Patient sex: F
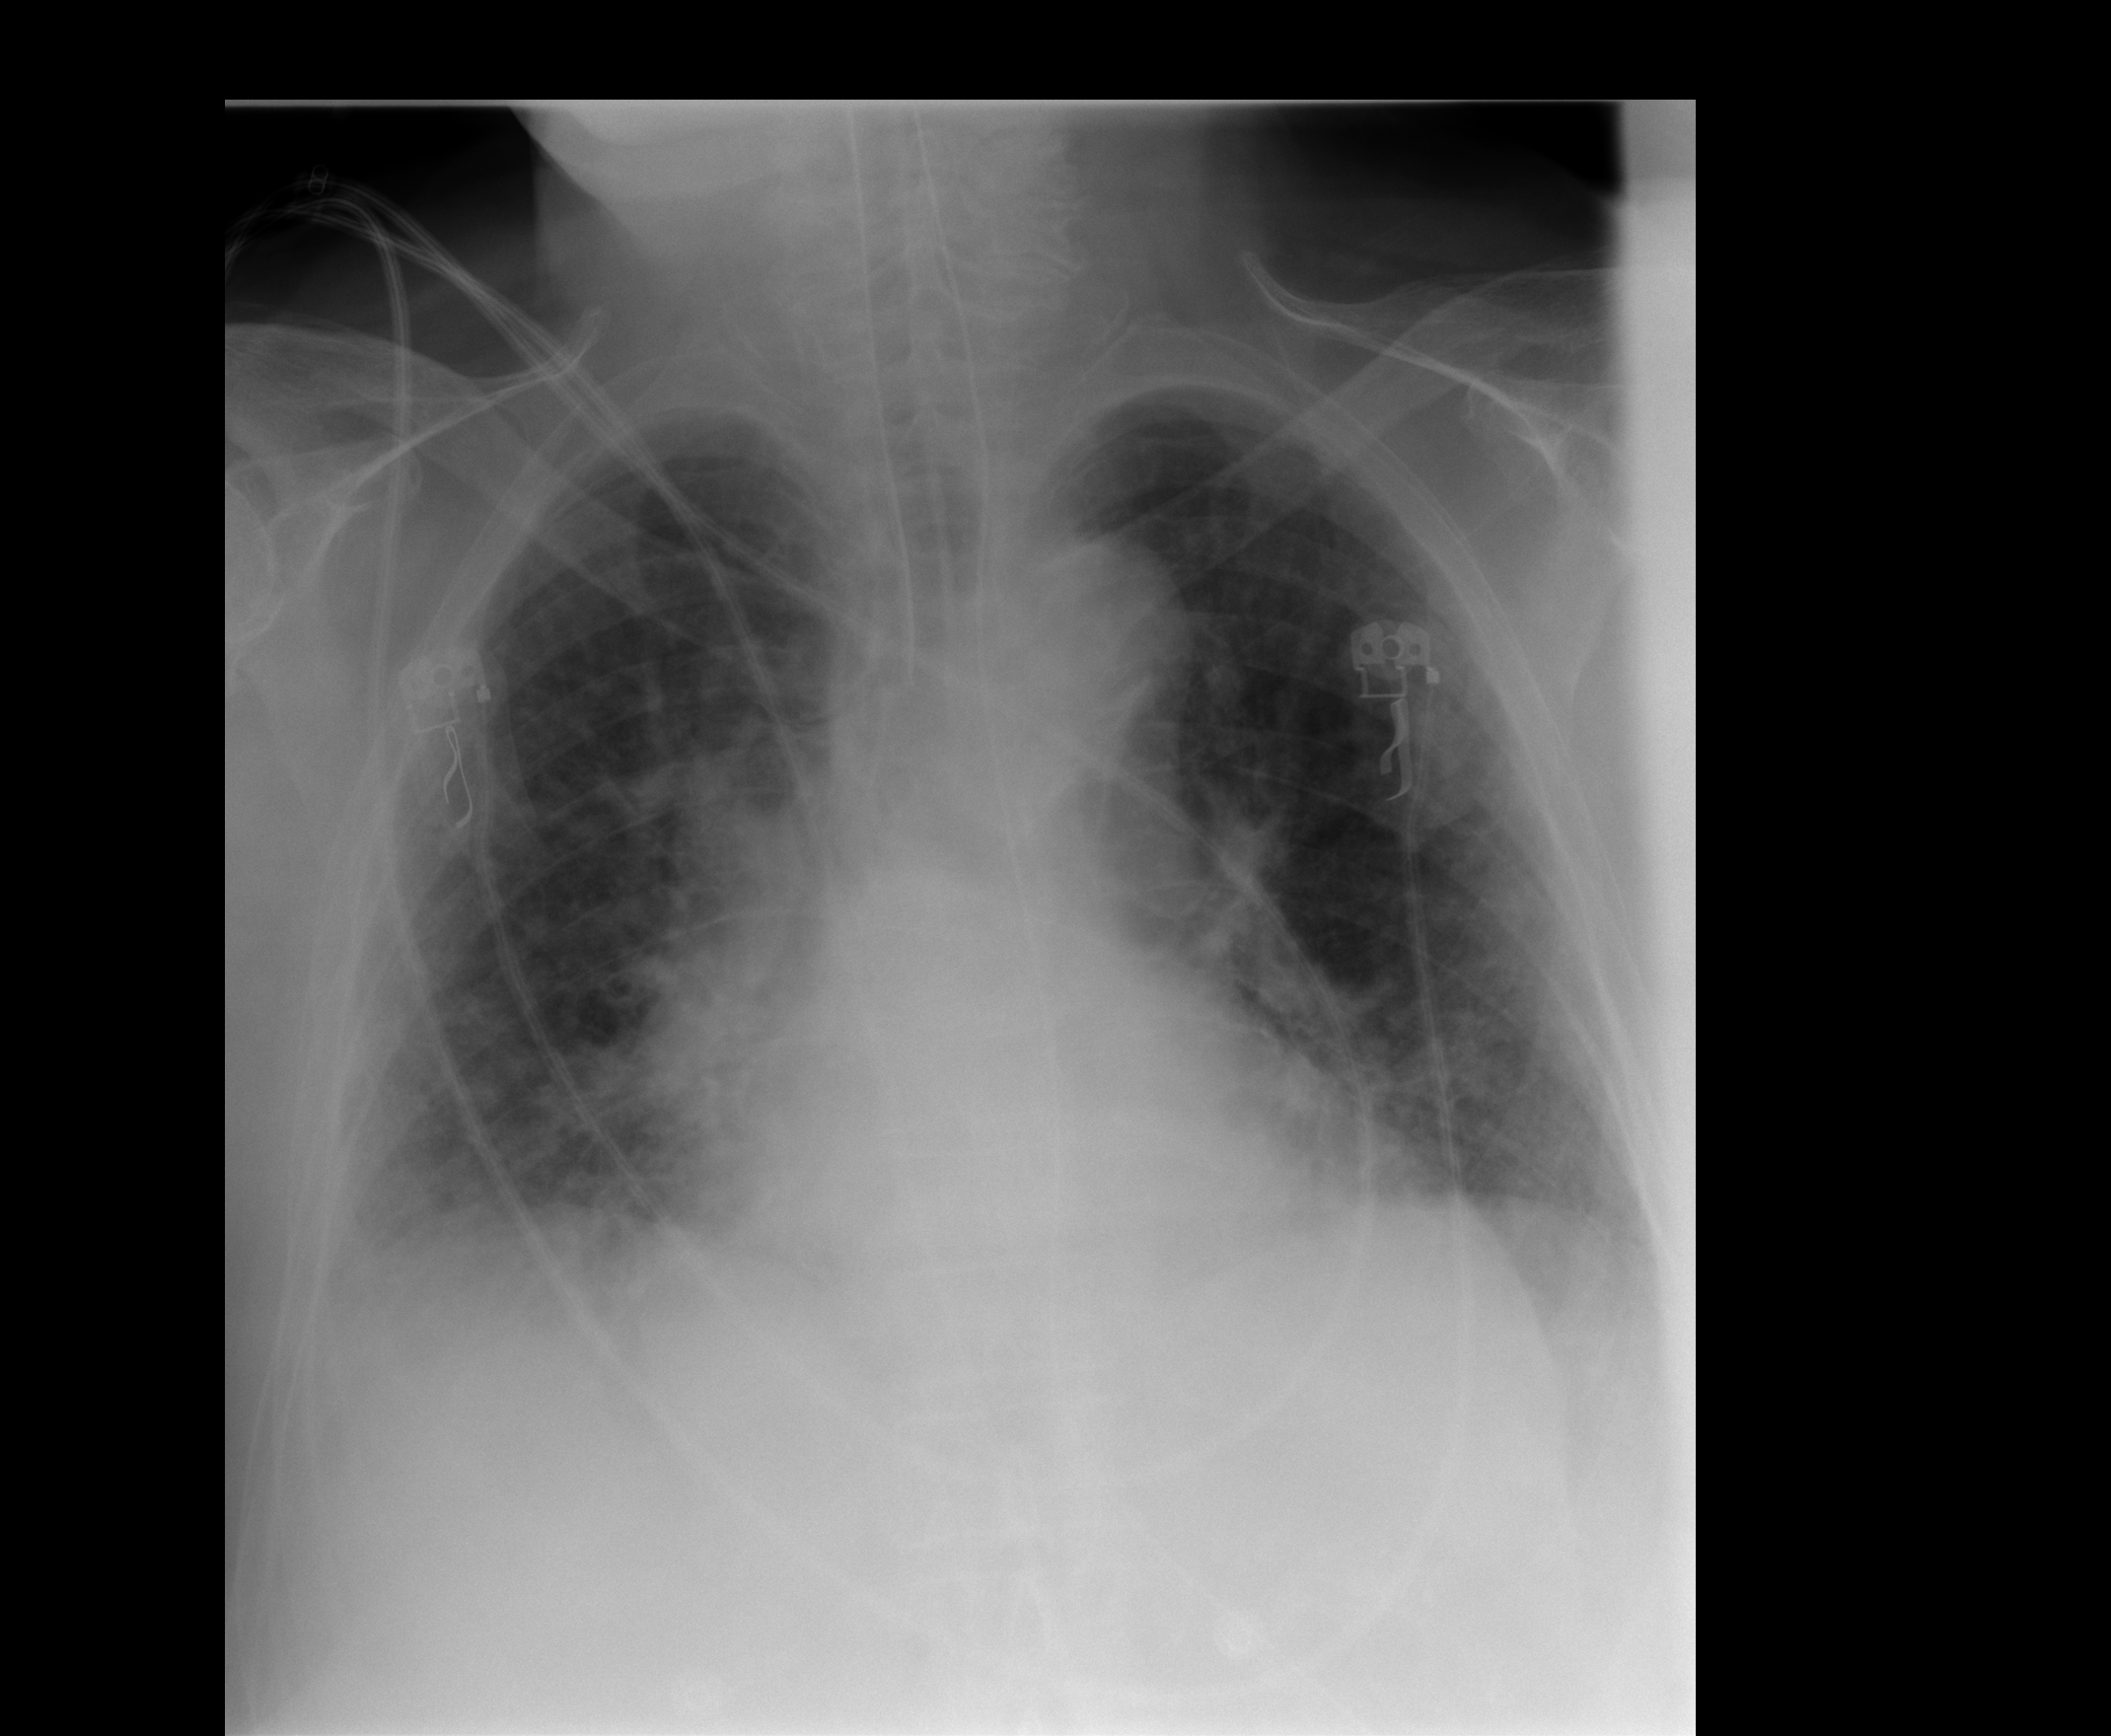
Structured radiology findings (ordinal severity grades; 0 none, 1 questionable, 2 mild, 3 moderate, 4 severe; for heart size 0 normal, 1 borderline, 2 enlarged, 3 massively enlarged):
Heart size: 2
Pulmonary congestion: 2
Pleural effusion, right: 2
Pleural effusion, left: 0
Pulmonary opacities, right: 0
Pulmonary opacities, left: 0
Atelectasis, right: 2
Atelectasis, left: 2